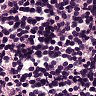
Metastatic tissue present: no